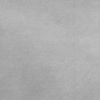
Label: dusty